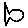
Label: fish